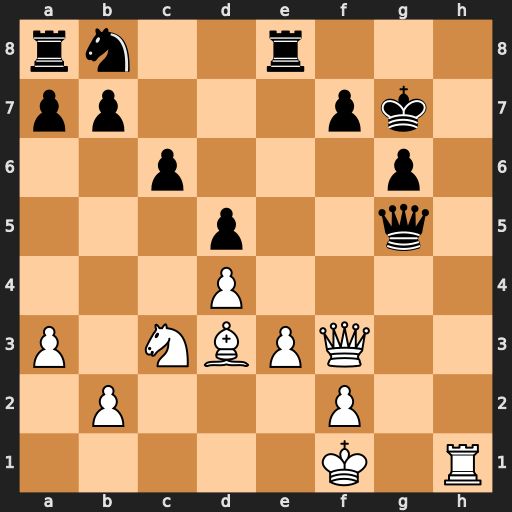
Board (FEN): rn2r3/pp3pk1/2p3p1/3p2q1/3P4/P1NBPQ2/1P3P2/5K1R
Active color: w
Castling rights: -
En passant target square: -
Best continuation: Rh7+ Kxh7 Qxf7+